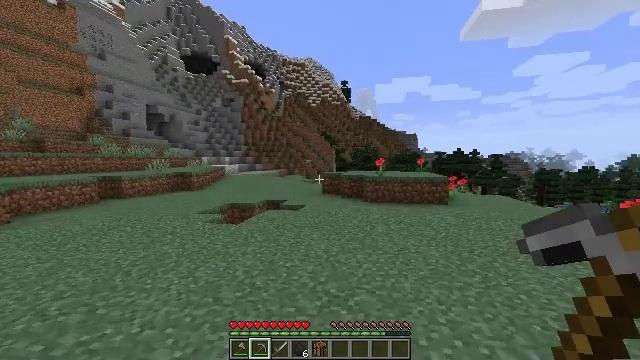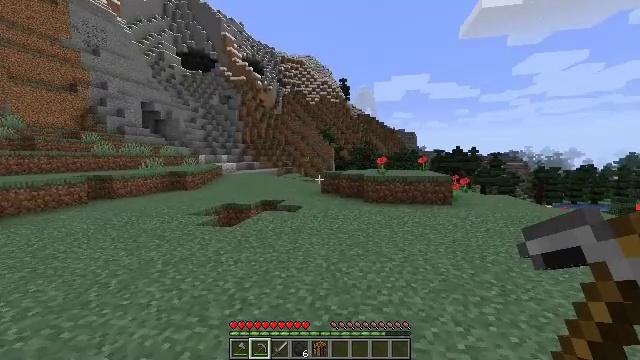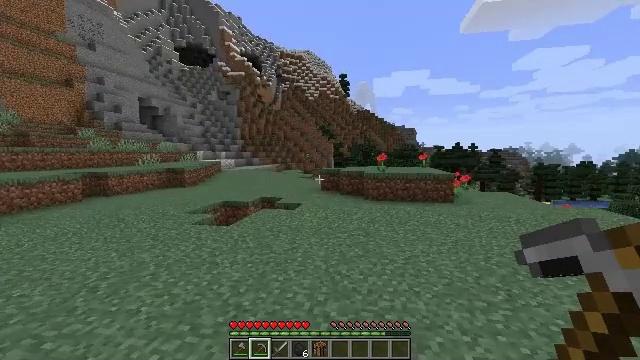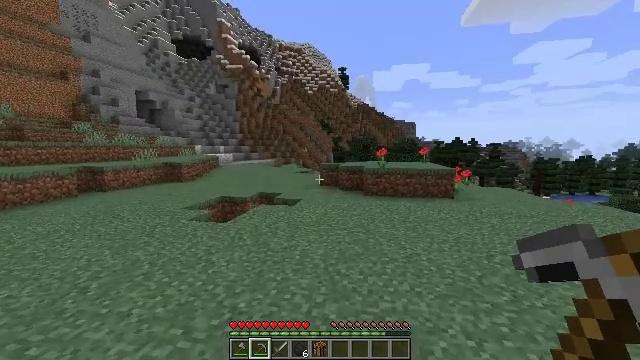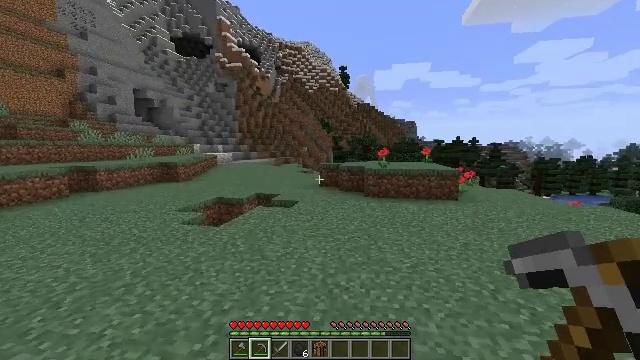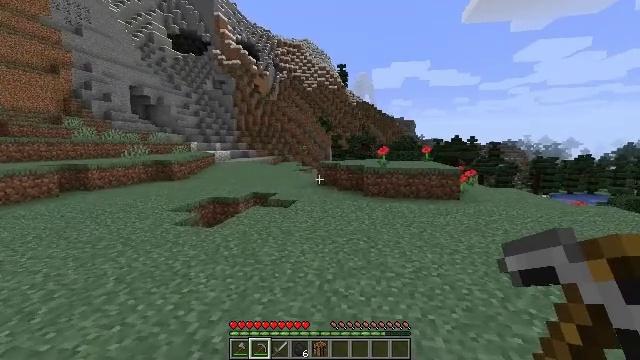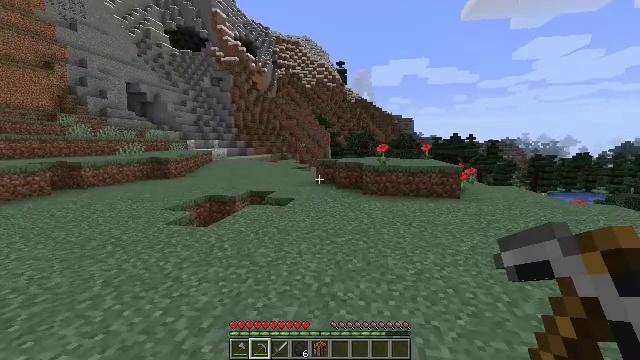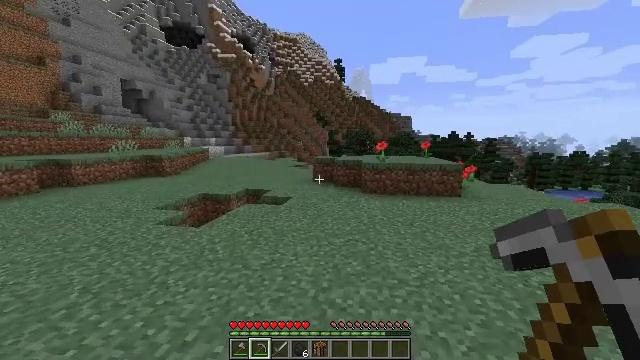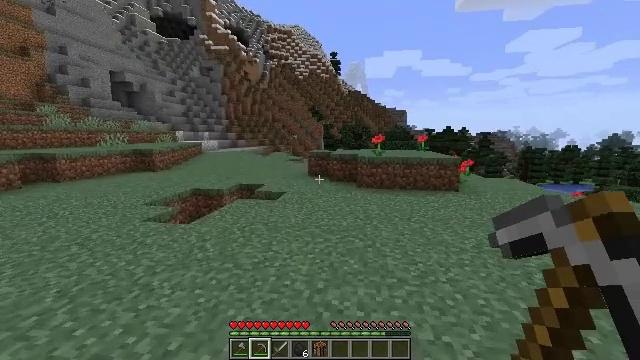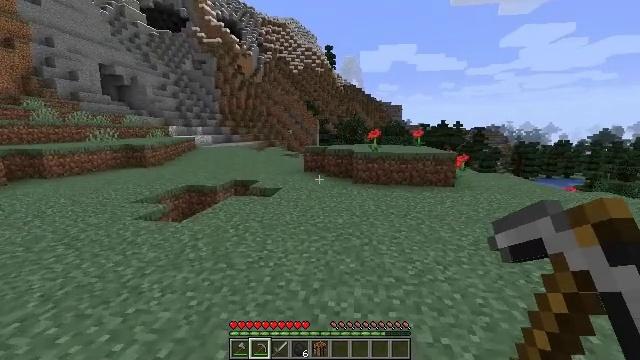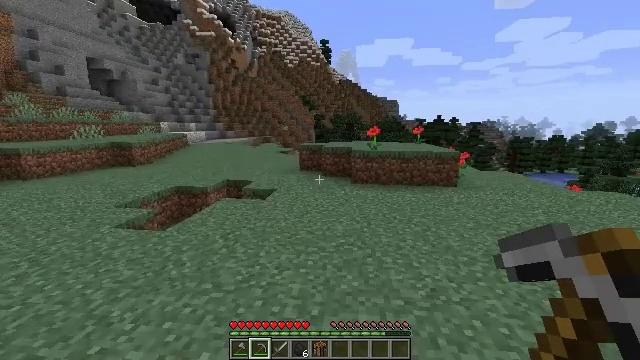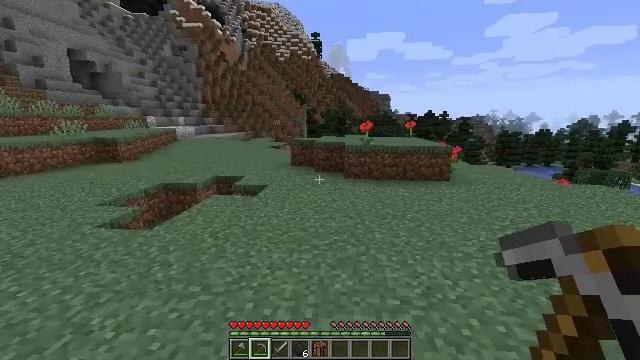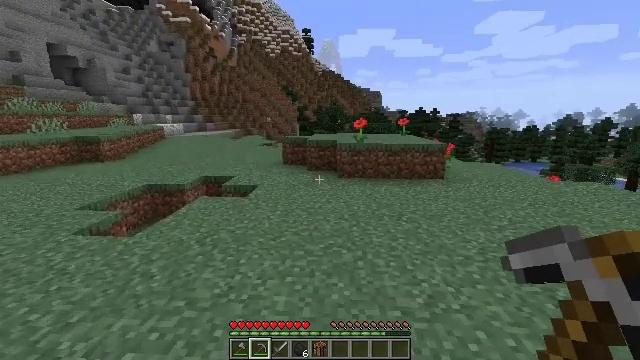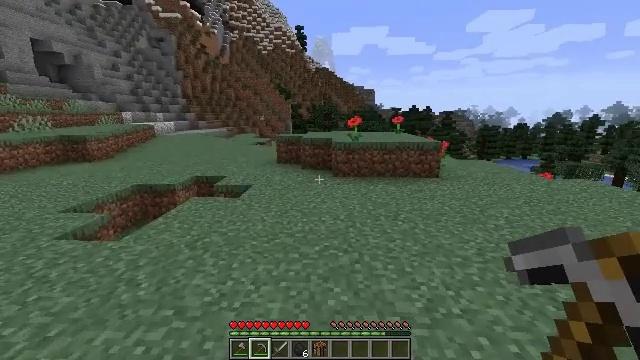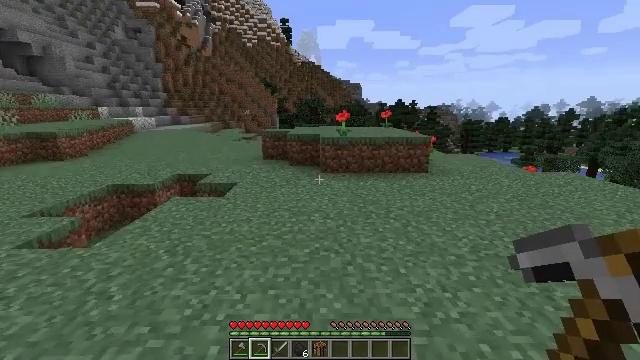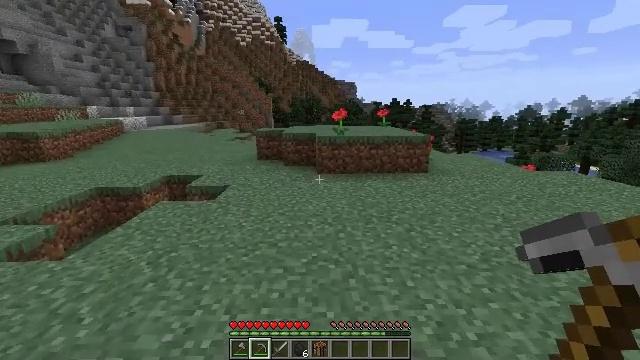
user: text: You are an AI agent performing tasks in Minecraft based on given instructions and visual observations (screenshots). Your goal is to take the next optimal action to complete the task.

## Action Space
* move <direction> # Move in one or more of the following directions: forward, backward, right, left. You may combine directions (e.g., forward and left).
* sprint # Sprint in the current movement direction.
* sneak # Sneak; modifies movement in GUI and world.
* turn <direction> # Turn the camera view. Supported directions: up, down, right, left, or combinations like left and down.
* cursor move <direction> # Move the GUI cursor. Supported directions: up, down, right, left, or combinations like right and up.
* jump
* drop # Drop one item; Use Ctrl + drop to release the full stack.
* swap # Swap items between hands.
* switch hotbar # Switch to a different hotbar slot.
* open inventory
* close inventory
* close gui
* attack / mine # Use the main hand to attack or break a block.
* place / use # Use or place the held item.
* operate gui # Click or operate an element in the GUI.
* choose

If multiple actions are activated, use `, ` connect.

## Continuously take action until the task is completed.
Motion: motion action
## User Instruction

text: Harvest the poppy flower.
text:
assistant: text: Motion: move forward
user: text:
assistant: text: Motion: move forward
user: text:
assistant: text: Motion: move forward, turn down
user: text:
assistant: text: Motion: move forward
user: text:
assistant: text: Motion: move forward
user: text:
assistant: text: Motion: move forward
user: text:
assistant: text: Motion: move forward
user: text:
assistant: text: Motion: move forward, turn right and down
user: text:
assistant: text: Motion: move forward, turn right and down
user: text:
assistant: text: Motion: move forward
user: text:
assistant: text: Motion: turn right and down
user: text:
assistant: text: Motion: move forward, turn right
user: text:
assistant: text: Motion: move forward, turn right
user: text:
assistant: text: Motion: move forward, turn right and down
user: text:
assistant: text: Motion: move forward, turn right
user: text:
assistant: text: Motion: move forward
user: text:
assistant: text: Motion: move forward
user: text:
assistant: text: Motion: move forward
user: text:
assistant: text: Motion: move forward, turn right
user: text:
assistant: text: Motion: move forward
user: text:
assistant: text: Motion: move forward
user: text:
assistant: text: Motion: move forward
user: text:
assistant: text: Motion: move forward
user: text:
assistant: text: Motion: move forward
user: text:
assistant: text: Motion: move forward
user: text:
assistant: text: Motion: move forward
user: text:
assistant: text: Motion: move forward
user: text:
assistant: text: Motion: move forward
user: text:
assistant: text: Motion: move forward
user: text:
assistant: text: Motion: move forward